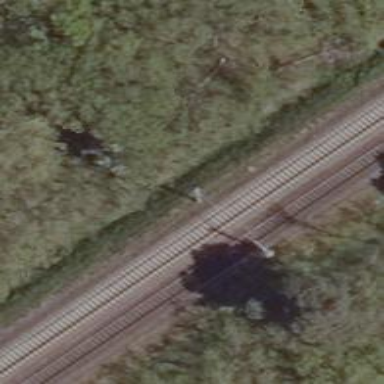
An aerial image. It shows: Railway track with contact lines for electrification.